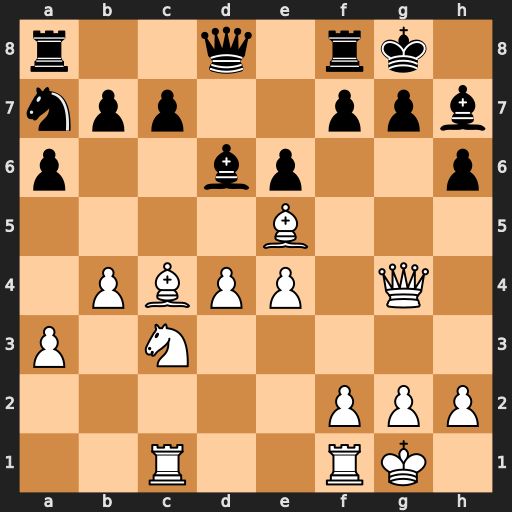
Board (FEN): r2q1rk1/npp2ppb/p2bp2p/4B3/1PBPP1Q1/P1N5/5PPP/2R2RK1
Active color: w
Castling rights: -
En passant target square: -
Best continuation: Qxg7#